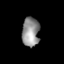
Tissue: lung
Cell type: Epithelial cells
Senescence score: 0.5724
Nuclear area (px): 493
Mean DAPI intensity: 145.347